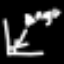
Label: angel